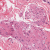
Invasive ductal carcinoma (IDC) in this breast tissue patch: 0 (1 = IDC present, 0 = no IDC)